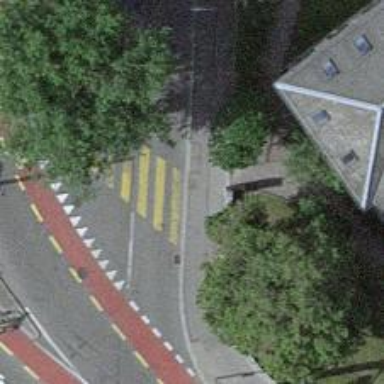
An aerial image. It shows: Asphalt footway with marked crossing equipped with traffic signals.